Question:
I need to develop an application which contain these tabs shown in the image. Each tab contain a form which will be filled by the user.User can switch to any tab.
User click Activity1, Activity 1 gets displayed and user enters some data; then user press Activity 2, activity 2 gets displayed, user press Activity1 again, Activity 1 gets displayed with the data entered by the user(not the blank activity).
At the end when user click "Save" I need to get all the data from these activities and save it somewhere.
I have worked a lot in java but new to android, I am stuck in developing the UI for this scenario. However I have done this many times in iOS.
Anybody please share your experience of developing such UI.
Thanks,
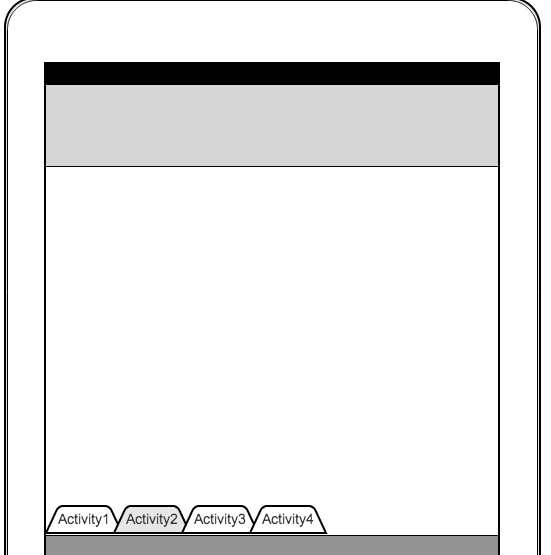
Answer: Fragments will be more suitable for this scenario, the benefit are
1. They are light weight and faster
2. Managed automatically by the FragmentManager.
3. Data Sharing between Fragments is smoother and simpler than it is for Activities
4. They don't complicate the Architecture of the Application
You can have as many Fragments as you want in you Activity. Following two links can be useful for you.
<URL>
<URL>
<URL>
If even after that you decide to use Activities, You need to think